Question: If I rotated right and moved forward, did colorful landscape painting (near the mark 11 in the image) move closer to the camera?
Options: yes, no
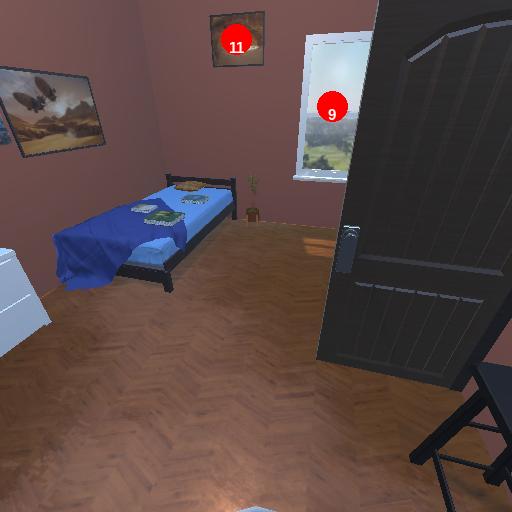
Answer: yes